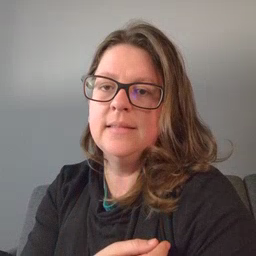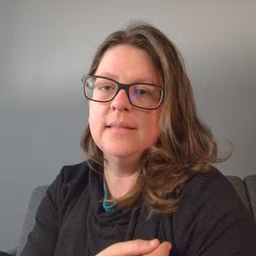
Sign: napkin